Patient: sex F, age 65
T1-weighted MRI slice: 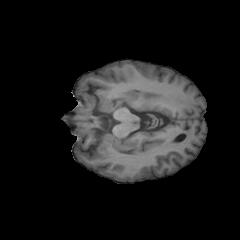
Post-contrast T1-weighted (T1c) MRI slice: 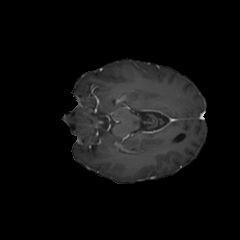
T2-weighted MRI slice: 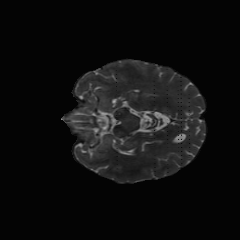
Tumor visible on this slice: no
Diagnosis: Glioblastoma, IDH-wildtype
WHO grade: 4